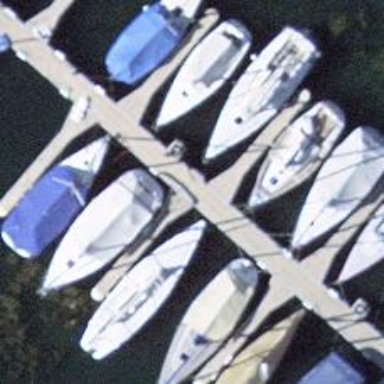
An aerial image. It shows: Man-made pier.